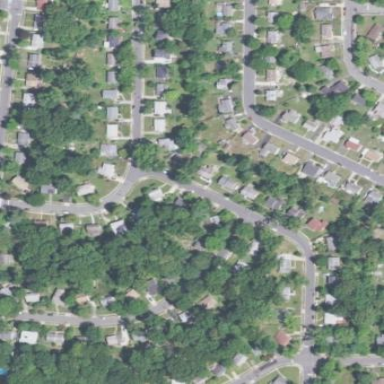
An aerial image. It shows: Residential area consisting of single-family homes.